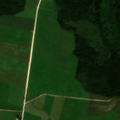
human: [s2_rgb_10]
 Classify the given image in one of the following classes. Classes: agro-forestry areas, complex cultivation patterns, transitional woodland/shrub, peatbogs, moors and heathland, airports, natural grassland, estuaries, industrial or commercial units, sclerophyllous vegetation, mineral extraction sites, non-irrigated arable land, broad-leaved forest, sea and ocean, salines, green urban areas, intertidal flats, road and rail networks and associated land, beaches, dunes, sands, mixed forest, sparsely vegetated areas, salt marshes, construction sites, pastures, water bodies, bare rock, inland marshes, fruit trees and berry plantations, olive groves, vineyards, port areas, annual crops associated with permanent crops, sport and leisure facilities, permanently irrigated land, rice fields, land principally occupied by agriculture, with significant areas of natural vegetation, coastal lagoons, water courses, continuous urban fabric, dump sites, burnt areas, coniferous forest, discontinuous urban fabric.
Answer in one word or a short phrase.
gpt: non-irrigated arable land, coniferous forest, mixed forest, transitional woodland/shrub